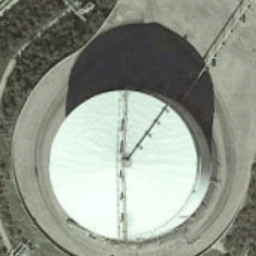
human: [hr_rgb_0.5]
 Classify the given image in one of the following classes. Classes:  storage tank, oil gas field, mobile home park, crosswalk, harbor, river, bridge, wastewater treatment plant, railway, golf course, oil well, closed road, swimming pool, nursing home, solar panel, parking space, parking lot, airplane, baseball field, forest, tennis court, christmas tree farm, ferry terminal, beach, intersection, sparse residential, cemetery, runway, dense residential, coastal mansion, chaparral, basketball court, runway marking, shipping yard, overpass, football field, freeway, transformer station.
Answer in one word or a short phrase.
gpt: storage tank